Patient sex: F
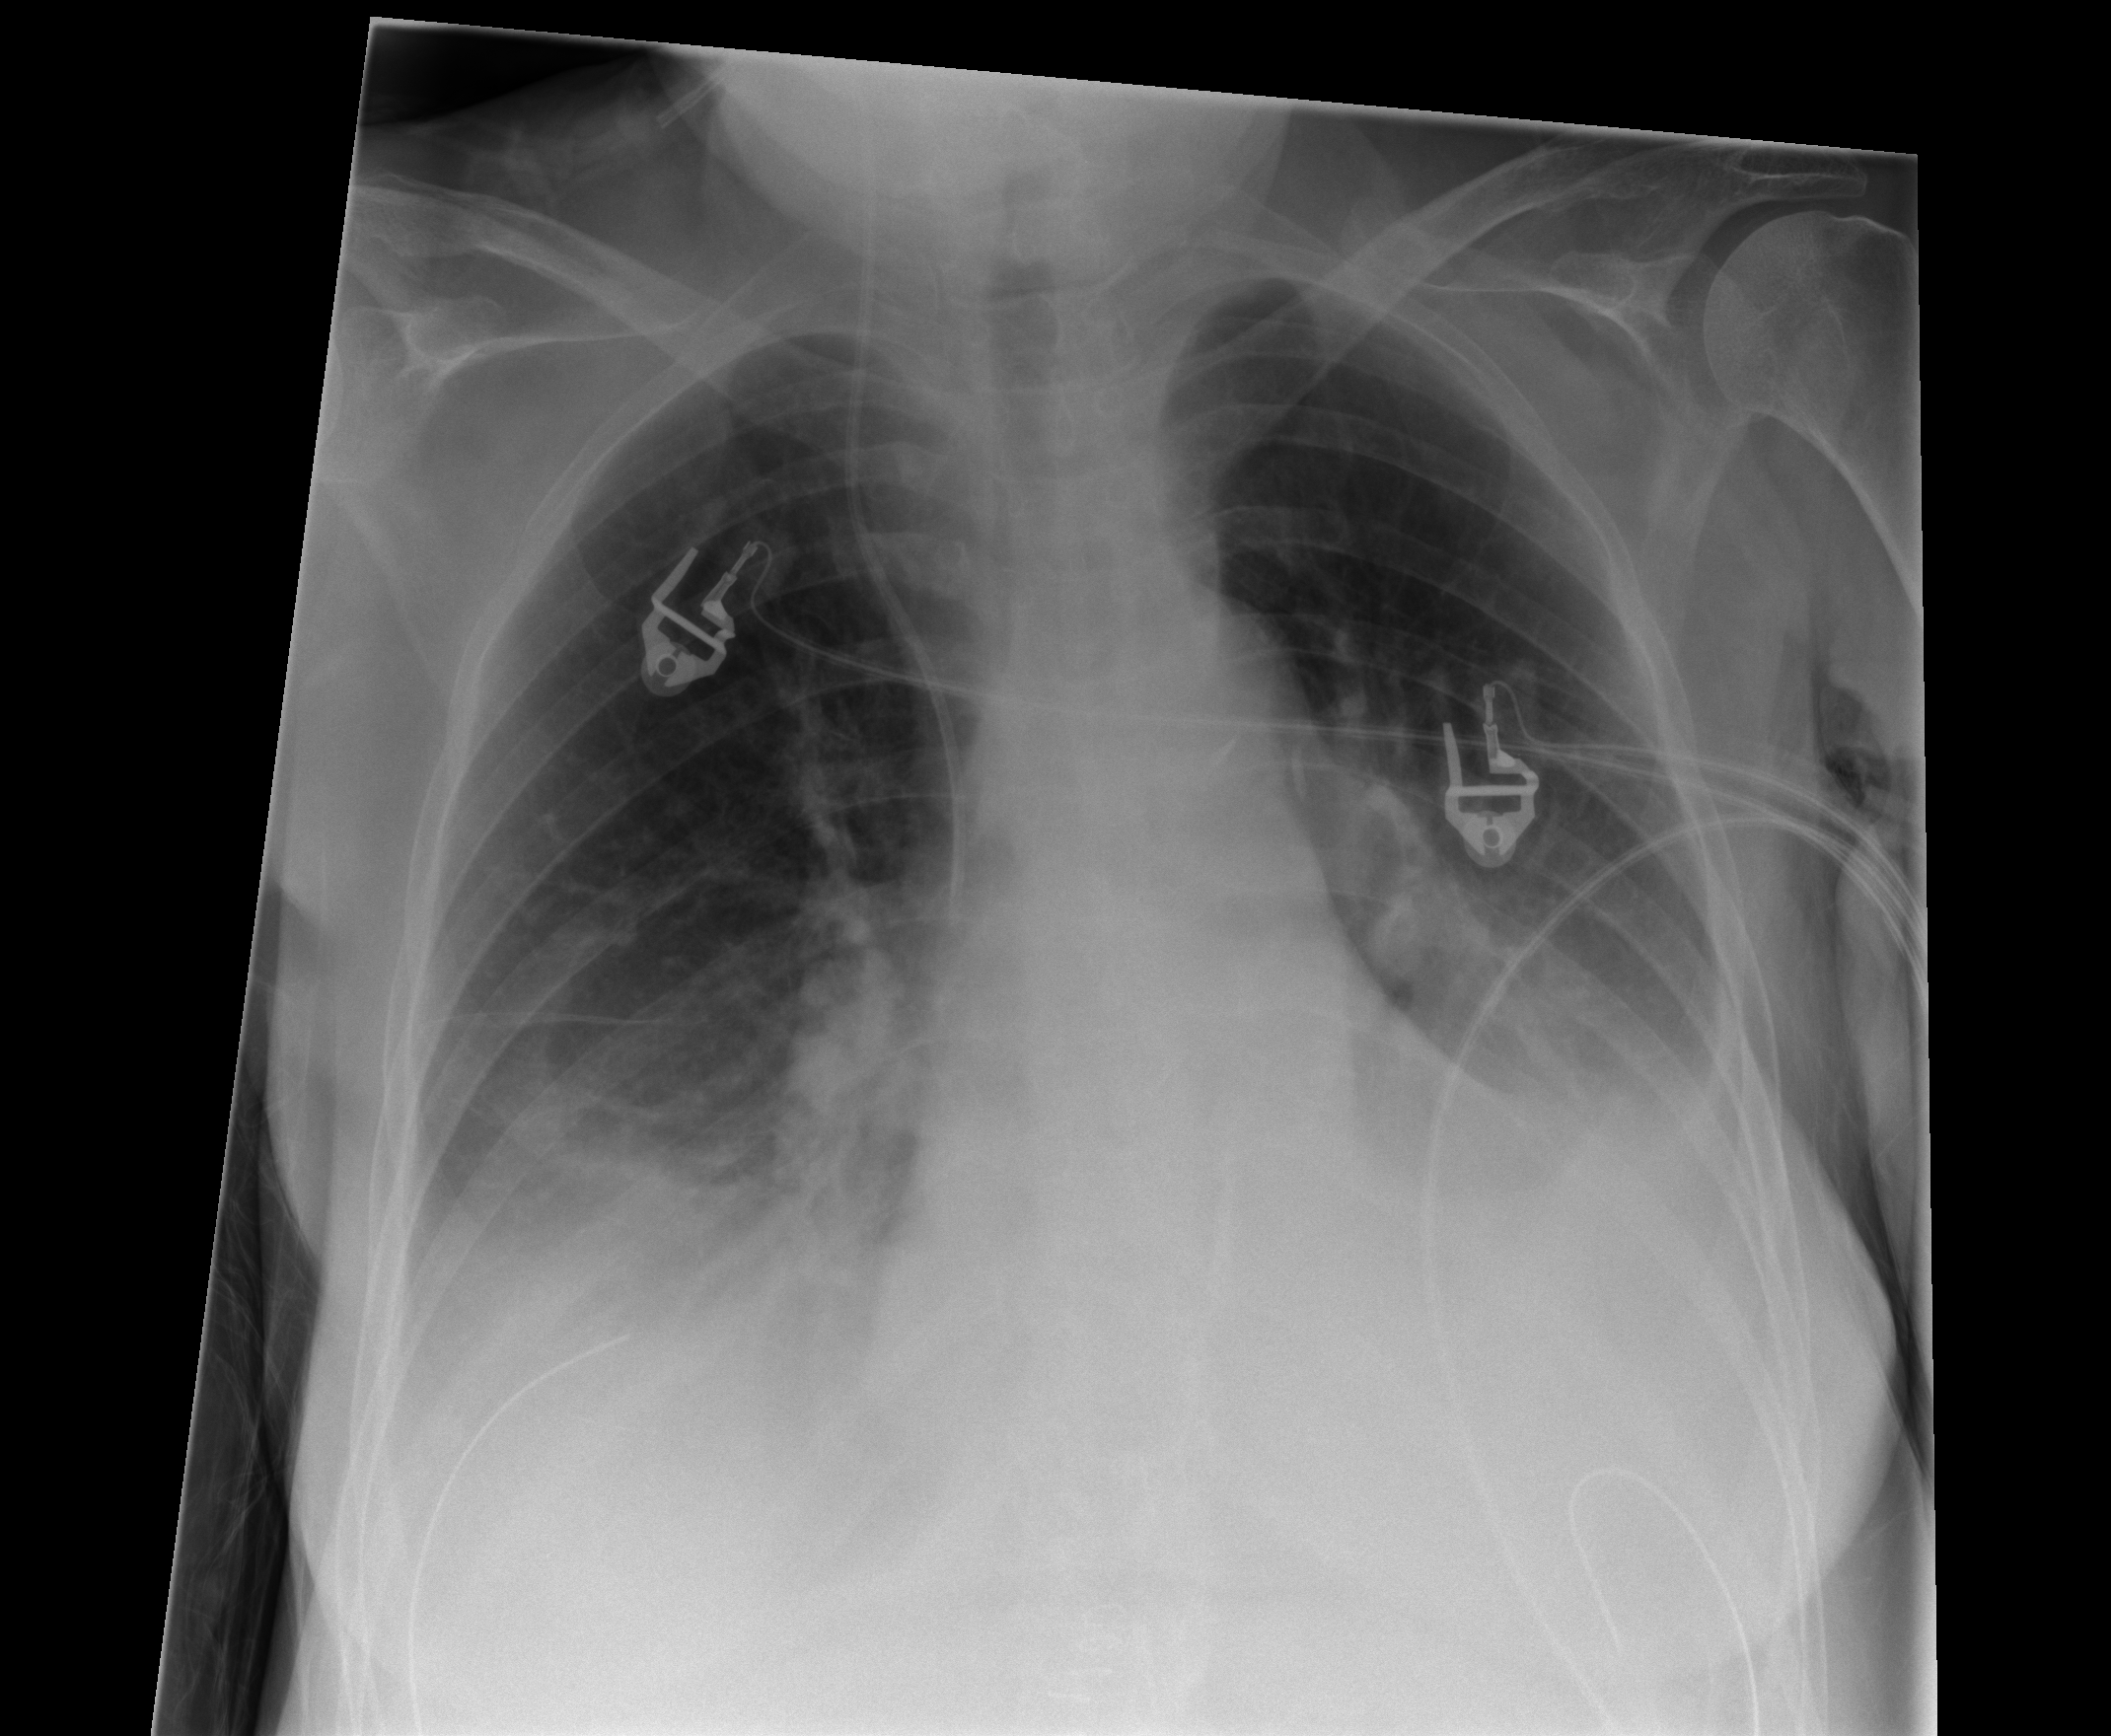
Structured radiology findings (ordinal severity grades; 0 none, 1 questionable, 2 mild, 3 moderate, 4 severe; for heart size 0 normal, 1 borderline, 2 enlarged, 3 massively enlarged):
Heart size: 0
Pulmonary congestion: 2
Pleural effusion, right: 2
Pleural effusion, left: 3
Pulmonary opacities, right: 0
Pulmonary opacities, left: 0
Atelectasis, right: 2
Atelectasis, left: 3